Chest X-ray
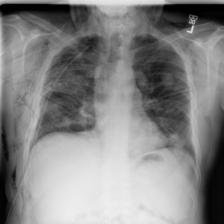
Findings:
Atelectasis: positive
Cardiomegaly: negative
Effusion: negative
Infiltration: positive
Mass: negative
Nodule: positive
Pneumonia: negative
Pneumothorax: positive
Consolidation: negative
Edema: negative
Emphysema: positive
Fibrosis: negative
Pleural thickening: negative
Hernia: negative